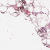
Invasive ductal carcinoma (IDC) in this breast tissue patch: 0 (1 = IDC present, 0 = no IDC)